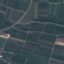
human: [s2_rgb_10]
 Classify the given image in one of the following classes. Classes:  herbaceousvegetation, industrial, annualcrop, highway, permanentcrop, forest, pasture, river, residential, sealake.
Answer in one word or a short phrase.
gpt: PermanentCrop